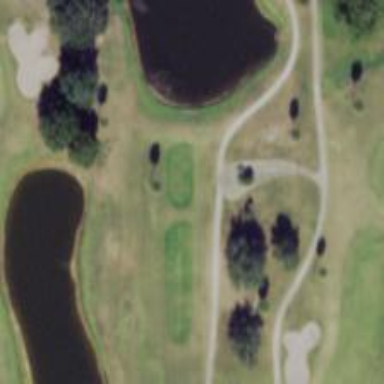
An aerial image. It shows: Service road used as golf cart path.